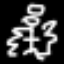
Label: angel